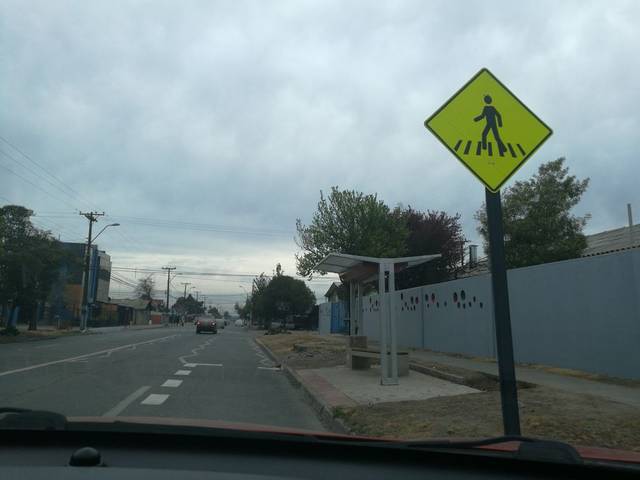
Region: Chile
Coordinates: -34.154, -70.737